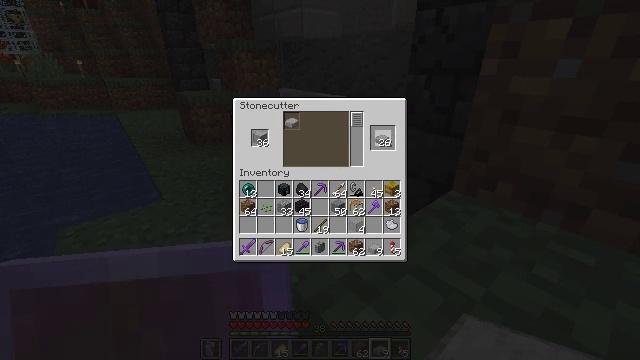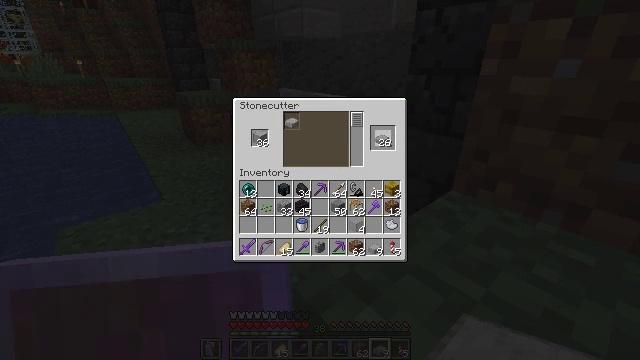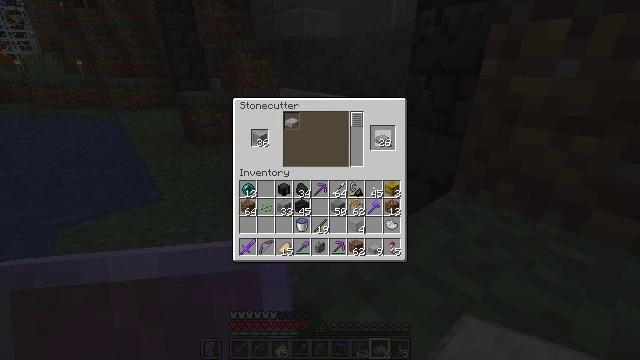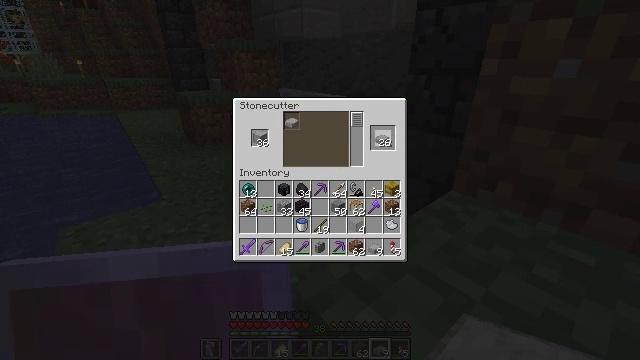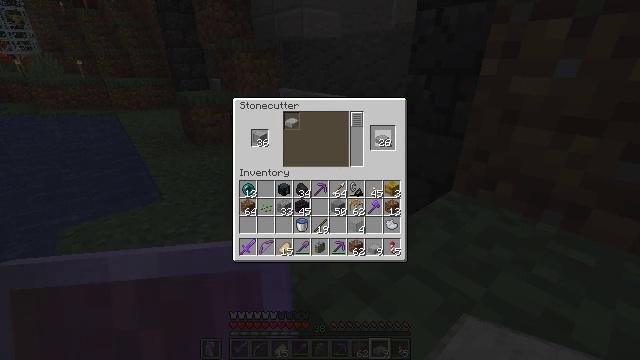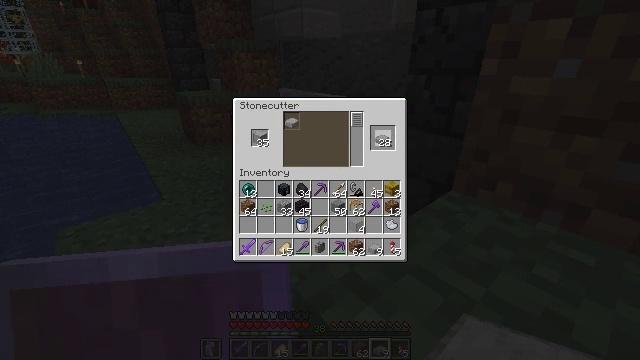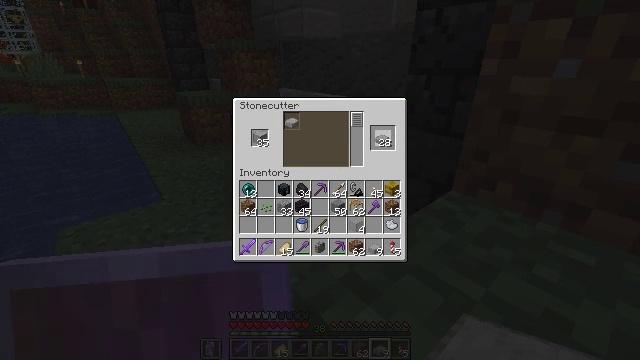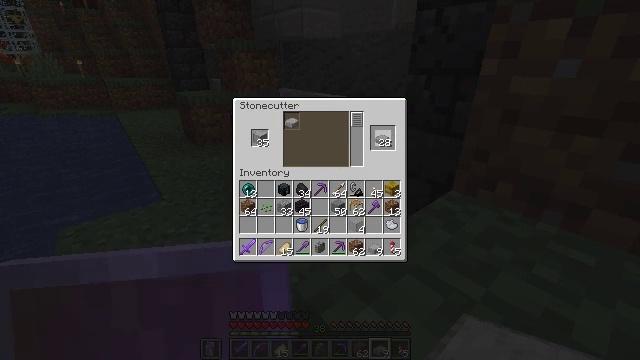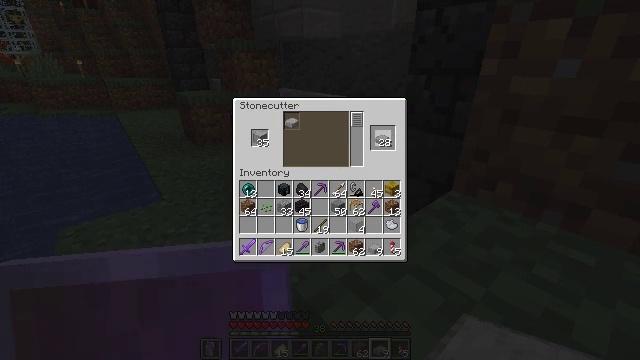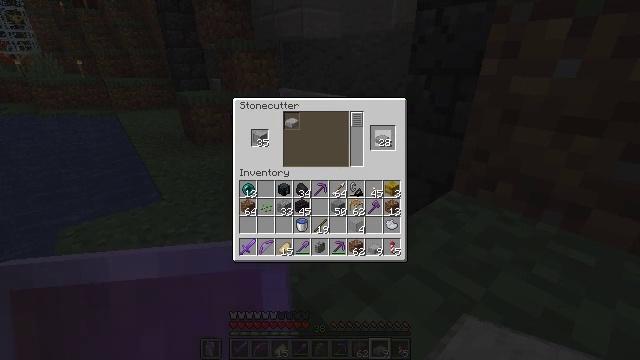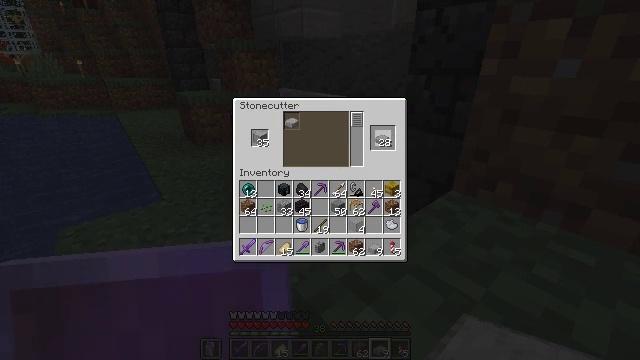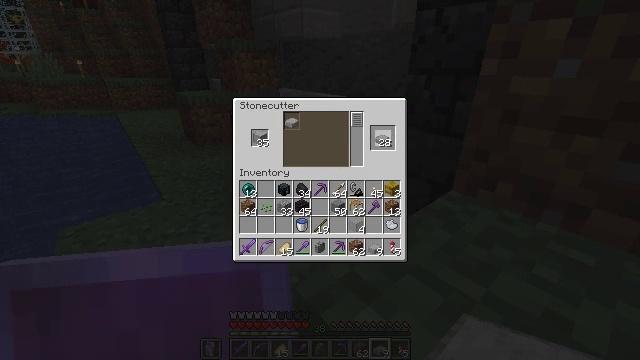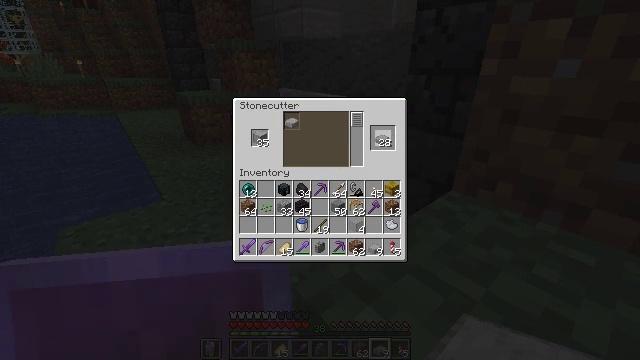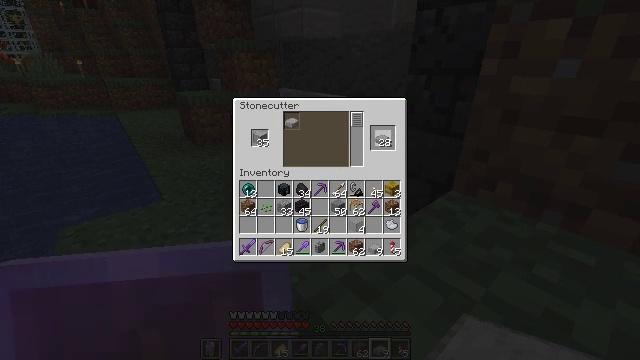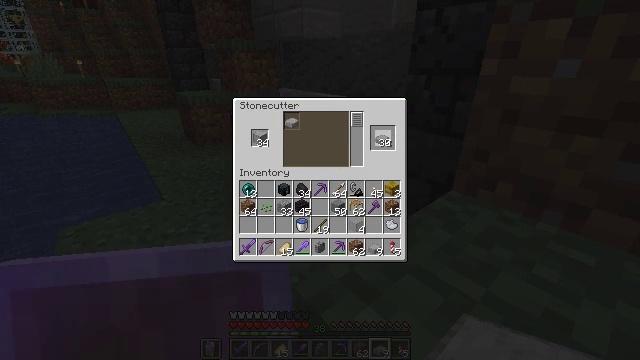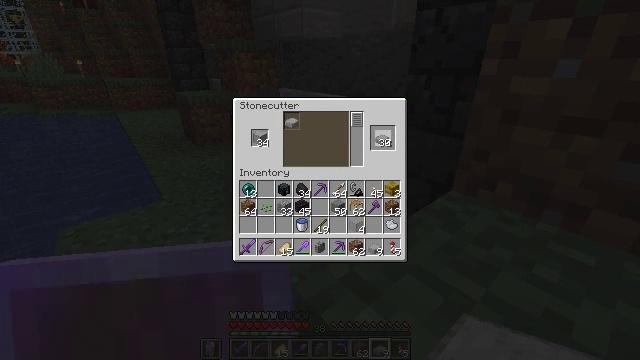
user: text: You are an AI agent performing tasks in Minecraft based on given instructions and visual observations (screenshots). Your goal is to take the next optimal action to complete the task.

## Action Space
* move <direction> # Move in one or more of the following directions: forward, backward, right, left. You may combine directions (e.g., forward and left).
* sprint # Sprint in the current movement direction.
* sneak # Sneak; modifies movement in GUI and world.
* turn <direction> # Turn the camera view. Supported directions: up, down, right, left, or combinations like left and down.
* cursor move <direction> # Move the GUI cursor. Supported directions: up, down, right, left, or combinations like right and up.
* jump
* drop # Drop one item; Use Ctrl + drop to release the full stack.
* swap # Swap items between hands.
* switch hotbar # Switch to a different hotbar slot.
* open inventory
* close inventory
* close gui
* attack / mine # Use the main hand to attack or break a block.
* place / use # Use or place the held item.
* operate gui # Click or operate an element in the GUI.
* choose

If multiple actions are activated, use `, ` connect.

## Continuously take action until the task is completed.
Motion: motion action
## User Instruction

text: Utilize the crafting table to make a smooth stone slab.
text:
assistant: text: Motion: attack / mine
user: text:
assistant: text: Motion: attack / mine
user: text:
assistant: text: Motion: attack / mine
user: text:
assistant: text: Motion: attack / mine
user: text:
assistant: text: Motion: no_op
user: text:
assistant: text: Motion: no_op
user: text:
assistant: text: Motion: no_op
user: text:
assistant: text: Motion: no_op
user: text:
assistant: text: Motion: no_op
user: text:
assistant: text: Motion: no_op
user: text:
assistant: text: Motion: attack / mine
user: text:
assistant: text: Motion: attack / mine
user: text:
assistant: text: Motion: attack / mine
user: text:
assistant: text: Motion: no_op
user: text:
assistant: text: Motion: no_op
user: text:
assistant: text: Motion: no_op
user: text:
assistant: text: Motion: no_op
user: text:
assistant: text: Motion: no_op
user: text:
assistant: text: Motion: no_op
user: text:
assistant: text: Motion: no_op
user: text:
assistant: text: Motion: no_op
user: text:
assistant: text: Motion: no_op
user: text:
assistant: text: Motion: attack / mine
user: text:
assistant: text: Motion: attack / mine
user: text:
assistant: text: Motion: attack / mine
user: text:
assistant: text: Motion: no_op
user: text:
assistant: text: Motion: no_op
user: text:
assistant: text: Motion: no_op
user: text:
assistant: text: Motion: no_op
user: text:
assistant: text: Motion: no_op